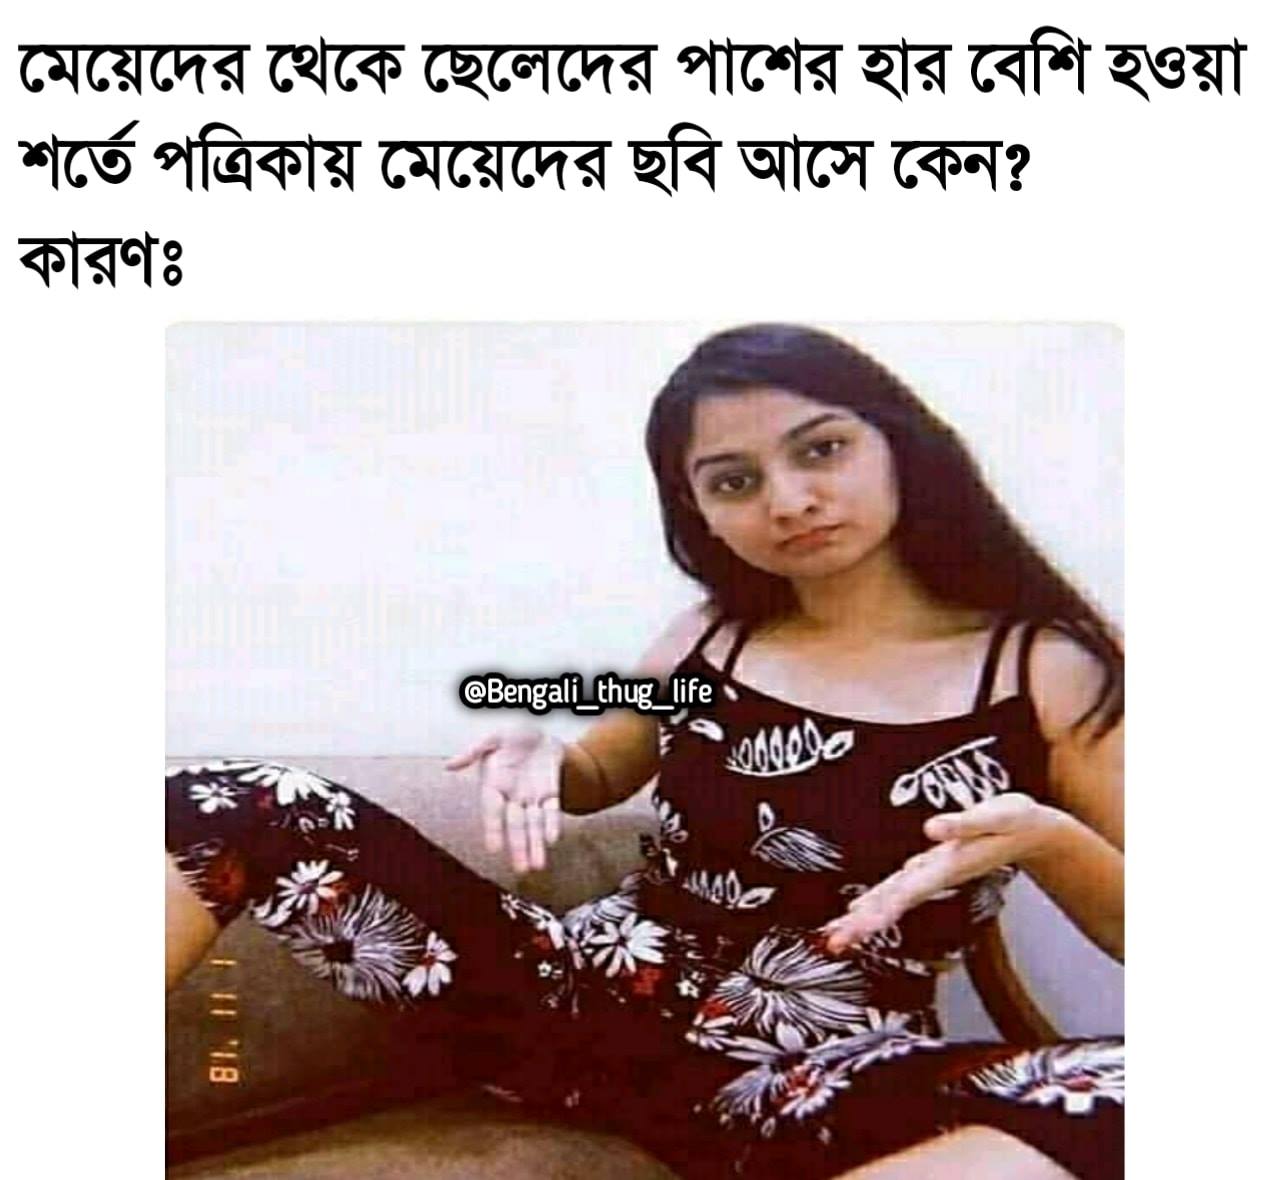
Text: মেয়েদের থেকে ছেলেদের পাশের হার বেশি হওয়া শর্তে পত্রিকায় মেয়েদের ছবি আসে কেন ?  কারণঃ
Label: Hate
Hate category: Personal Offence
Targeted group: Individual